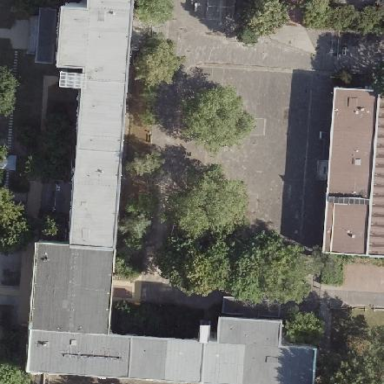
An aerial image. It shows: School.